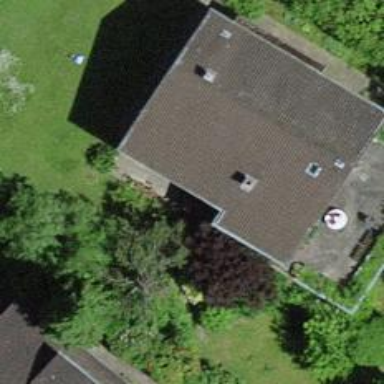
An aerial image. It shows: Simple house.